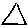
Label: triangle